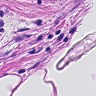
Metastatic tissue present: yes